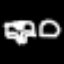
Label: pants